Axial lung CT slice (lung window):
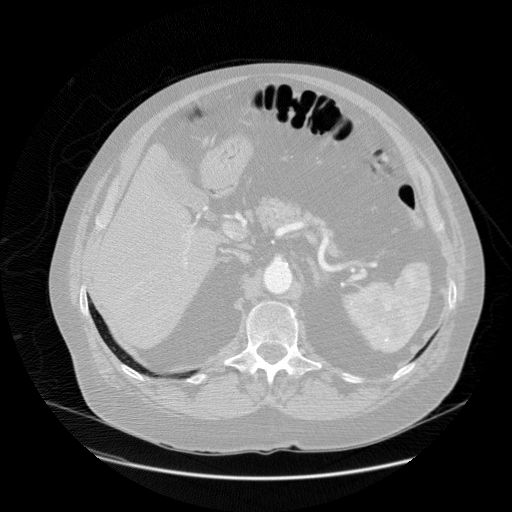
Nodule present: no